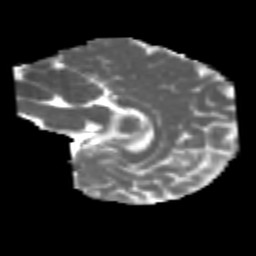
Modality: MD
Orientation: sagittal
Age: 6
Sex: male
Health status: healthy